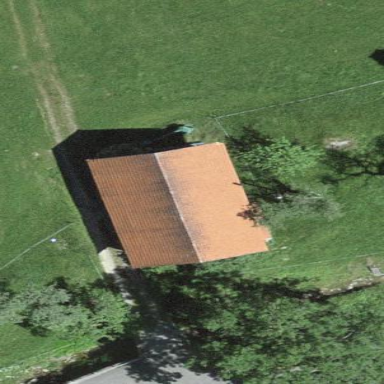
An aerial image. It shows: Barn.